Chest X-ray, PA view. Patient: 53 years old, sex F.
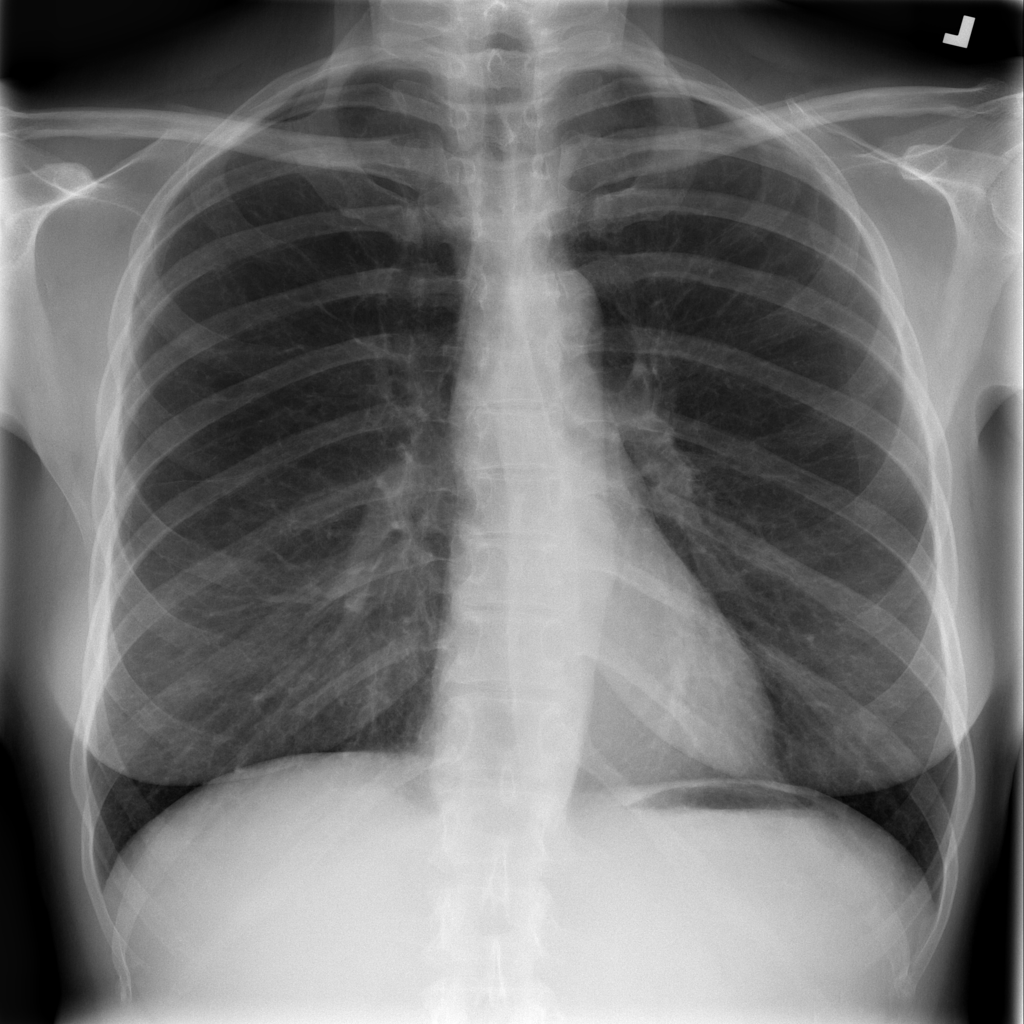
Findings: No Finding